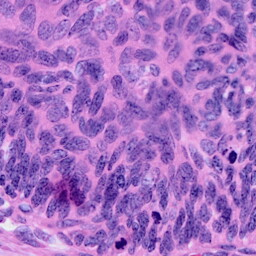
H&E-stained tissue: Cervix